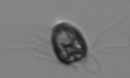
Label: Pyramimonas_morphotype1